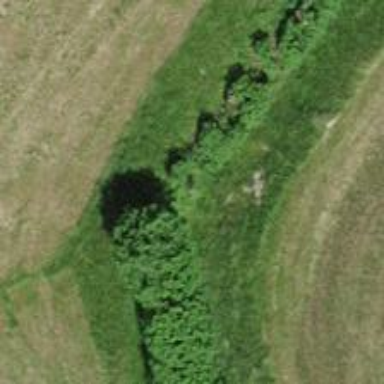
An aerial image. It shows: Hedge acting as barrier.